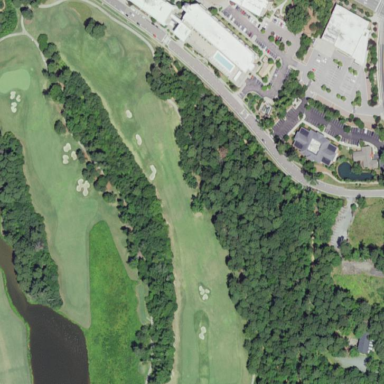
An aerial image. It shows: Golf fairway in the image.